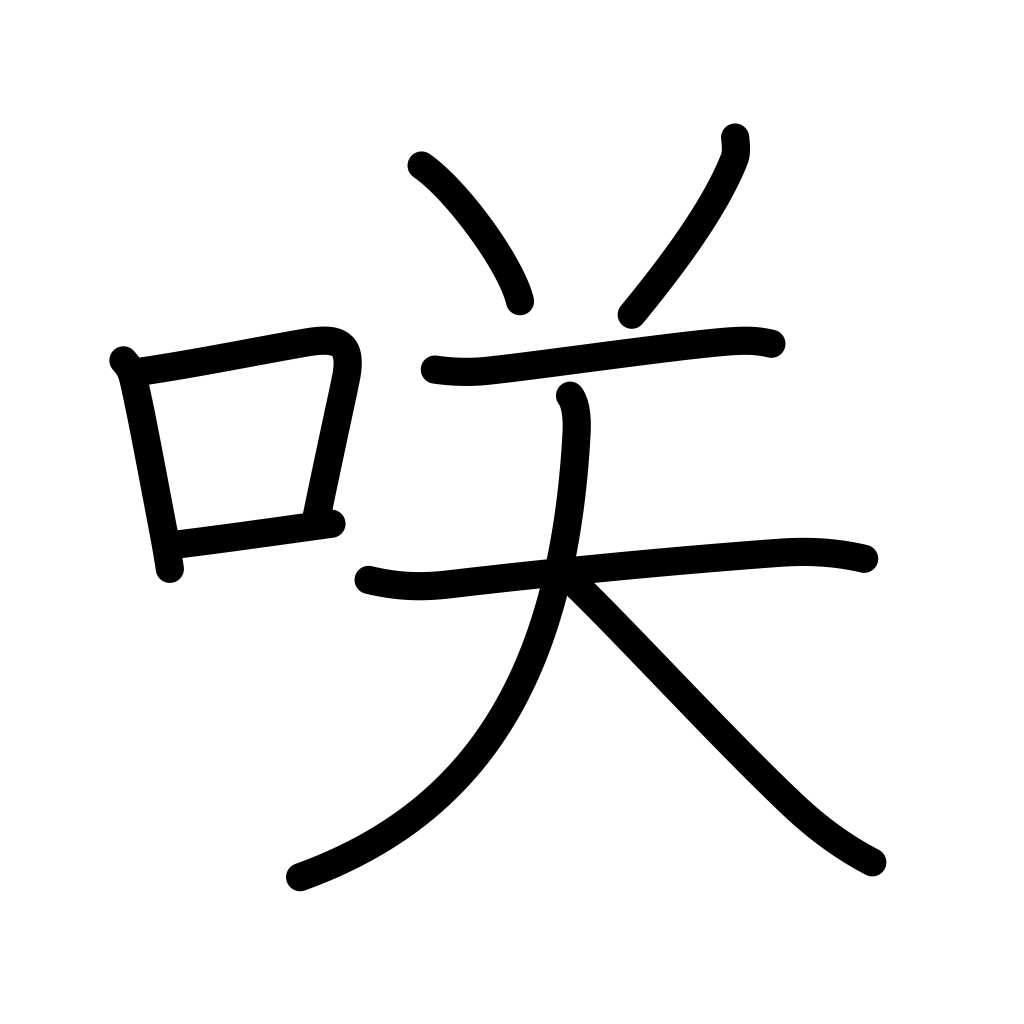
Meaning: blossom, bloom